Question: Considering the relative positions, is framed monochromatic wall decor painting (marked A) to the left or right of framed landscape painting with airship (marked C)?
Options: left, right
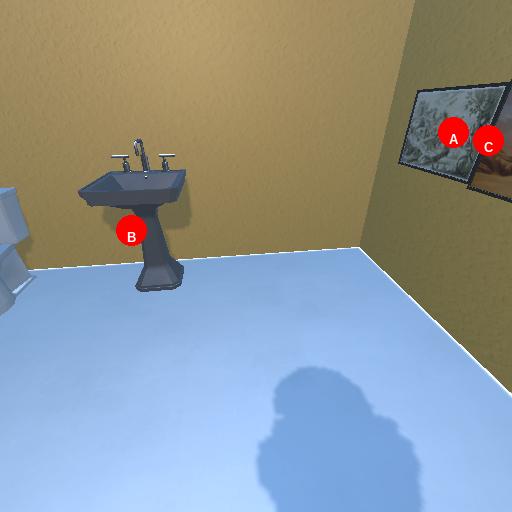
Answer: left